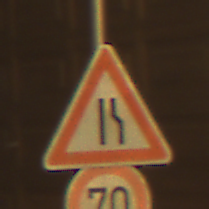
Verkehrszeichen: EinseitigVerengteFahrbahnRechts
Zusatzzeichen unten: Geschwindigkeit70
Umgebung: Outdoor, Urban
Tageszeit: Night
Wetter: Clear
Licht: Artificial
Jahreszeit: NotSpecified
Kontrast: HighContrast